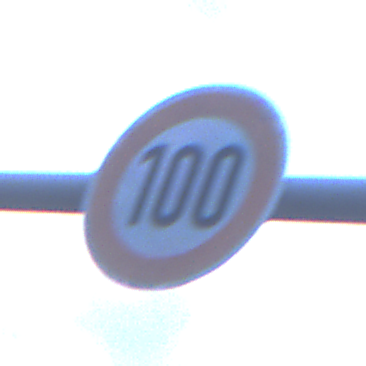
Verkehrszeichen: Geschwindigkeit100
Umgebung: Outdoor, Urban
Tageszeit: Dawn
Wetter: PartlyCloudy
Licht: Natural
Jahreszeit: NotSpecified
Kontrast: LowContrast